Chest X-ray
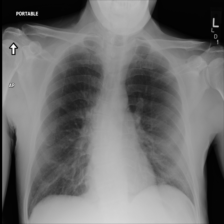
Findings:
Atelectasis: negative
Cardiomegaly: negative
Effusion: negative
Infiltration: negative
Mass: negative
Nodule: negative
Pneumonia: negative
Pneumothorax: negative
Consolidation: negative
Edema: negative
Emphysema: negative
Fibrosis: negative
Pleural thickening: negative
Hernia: negative